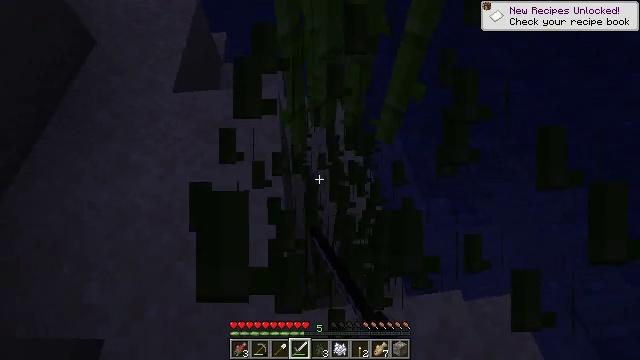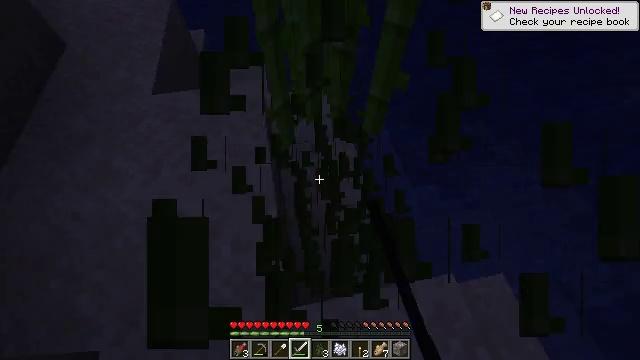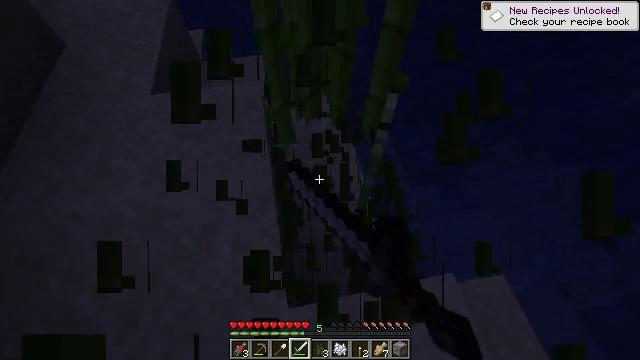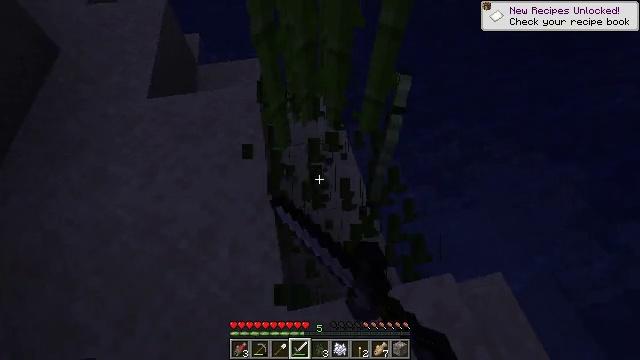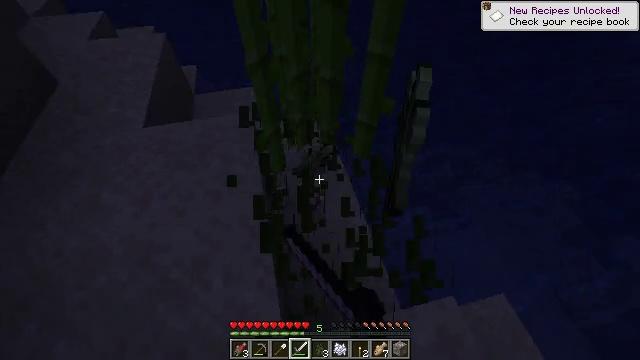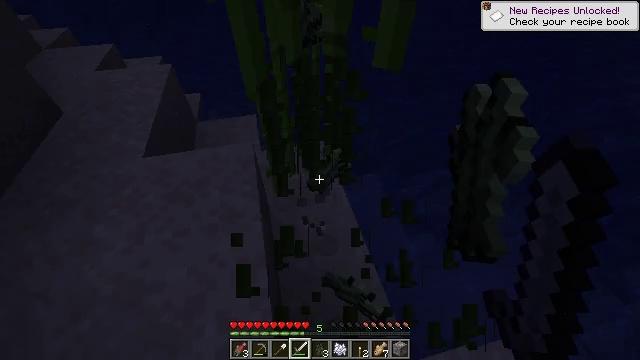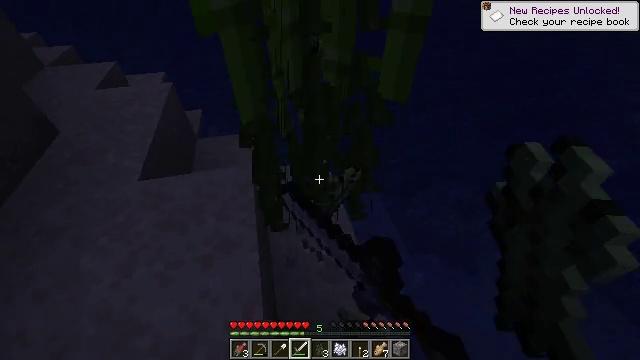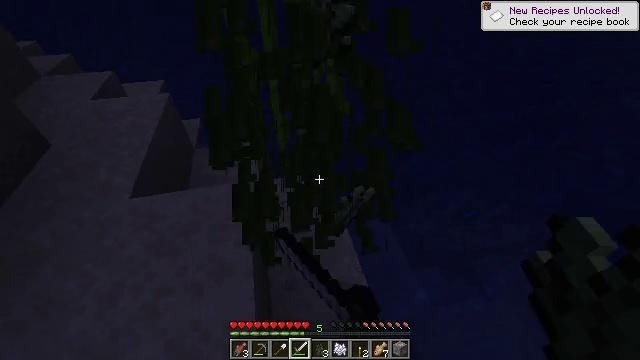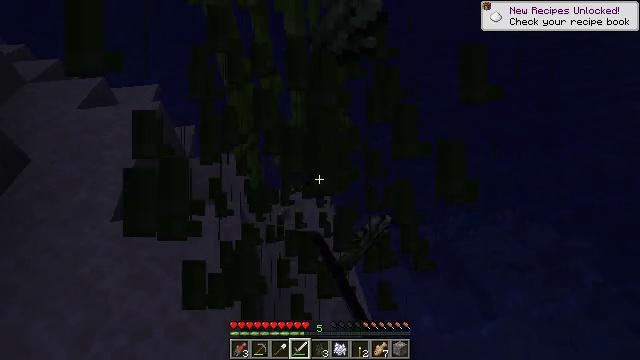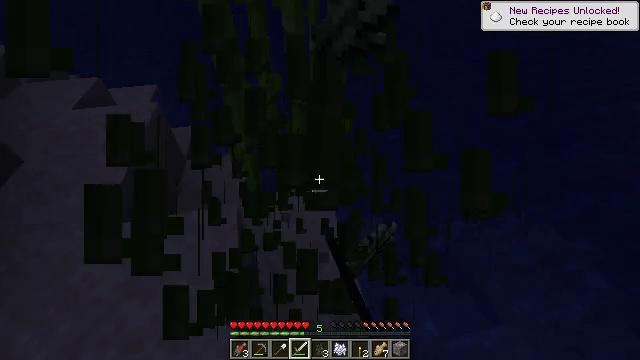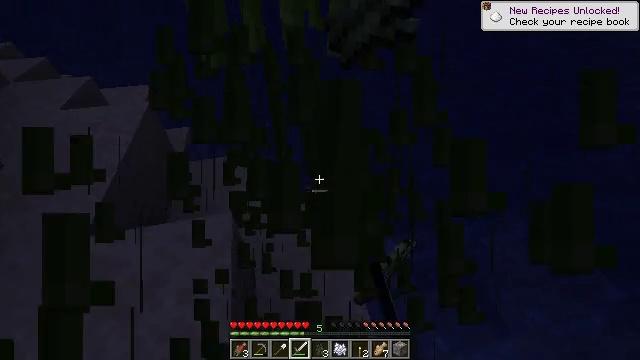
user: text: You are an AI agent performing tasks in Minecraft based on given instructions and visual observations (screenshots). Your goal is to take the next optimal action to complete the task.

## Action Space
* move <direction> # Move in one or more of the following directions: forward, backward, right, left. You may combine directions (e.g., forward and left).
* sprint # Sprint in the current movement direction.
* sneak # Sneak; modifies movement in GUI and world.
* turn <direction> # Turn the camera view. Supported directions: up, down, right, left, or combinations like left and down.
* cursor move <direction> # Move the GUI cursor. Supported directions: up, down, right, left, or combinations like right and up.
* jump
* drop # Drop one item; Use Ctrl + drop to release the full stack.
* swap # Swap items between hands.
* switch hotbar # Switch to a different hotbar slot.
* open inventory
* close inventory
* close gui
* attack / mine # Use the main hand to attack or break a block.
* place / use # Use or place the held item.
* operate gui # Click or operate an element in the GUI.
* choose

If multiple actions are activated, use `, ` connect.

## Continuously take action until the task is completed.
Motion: motion action
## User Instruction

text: Harvest sugar cane from the plant.
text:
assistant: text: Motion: turn right and down, attack / mine
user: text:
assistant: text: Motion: attack / mine
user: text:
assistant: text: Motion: attack / mine
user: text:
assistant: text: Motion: turn right and up, attack / mine
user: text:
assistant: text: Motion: move forward, turn up, attack / mine
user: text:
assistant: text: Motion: move forward, turn up, attack / mine
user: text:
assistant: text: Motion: move forward, turn up, attack / mine
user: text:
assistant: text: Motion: move forward, attack / mine
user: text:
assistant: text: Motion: move forward, attack / mine
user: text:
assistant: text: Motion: move forward, attack / mine
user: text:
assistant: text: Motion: no_op